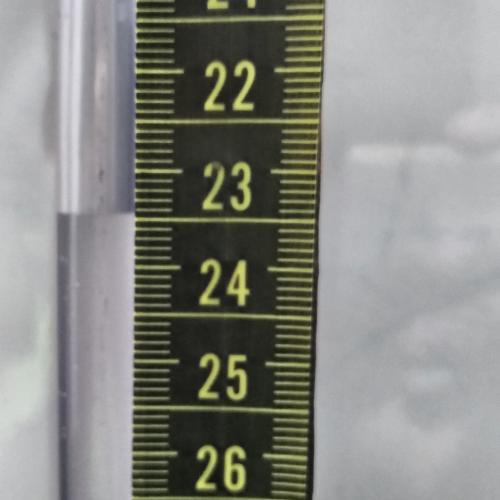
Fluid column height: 23.4 cm